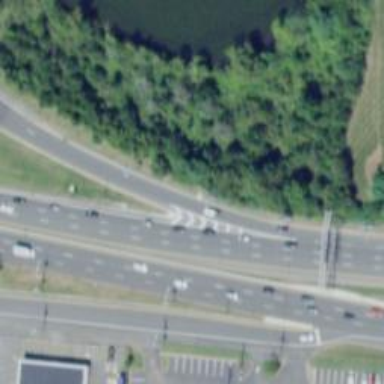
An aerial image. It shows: Trunk link highway.